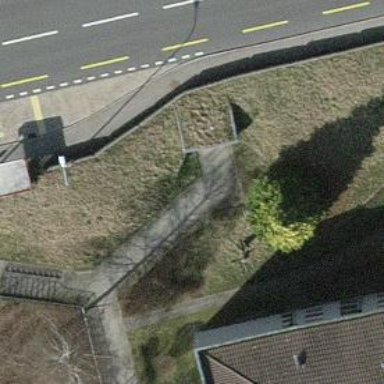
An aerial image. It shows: Retaining wall.